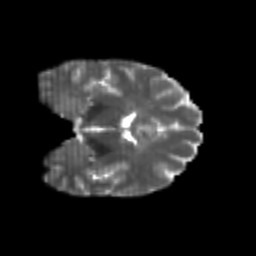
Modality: T2w
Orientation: coronal
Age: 25
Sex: male
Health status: healthy
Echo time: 0.074 s